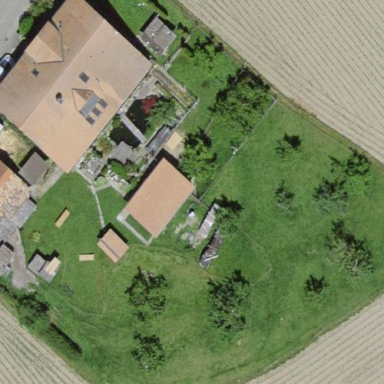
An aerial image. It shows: Farmyard area.